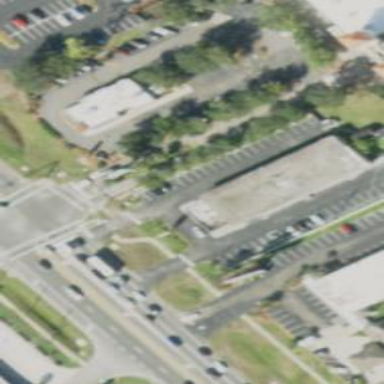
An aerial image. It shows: Motel building.